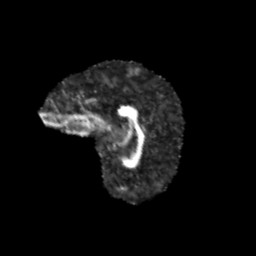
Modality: FA
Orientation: sagittal
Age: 11
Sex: female
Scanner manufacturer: siemens
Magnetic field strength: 3 T
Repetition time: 3.8 s
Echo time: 0.07 s